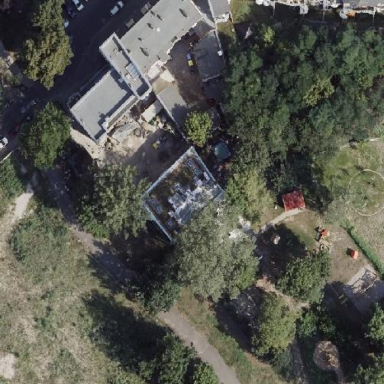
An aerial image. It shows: Kindergarten building.